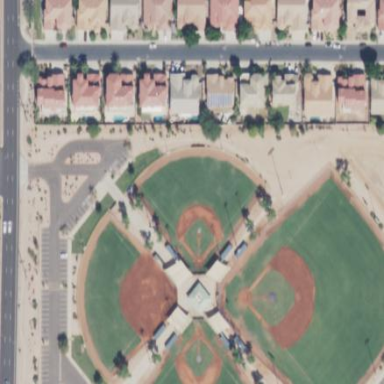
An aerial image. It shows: Baseball pitch for leisure land.